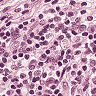
Metastatic tissue present: yes